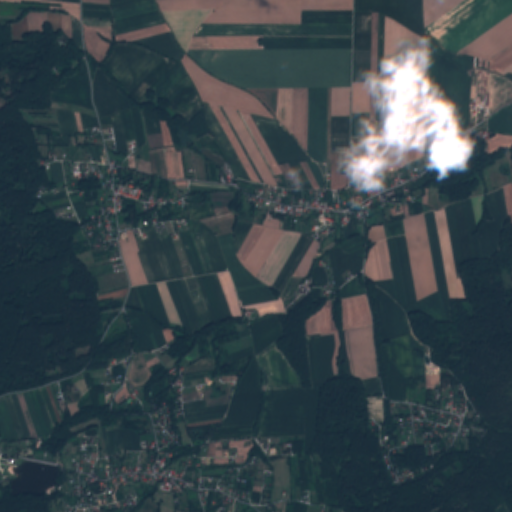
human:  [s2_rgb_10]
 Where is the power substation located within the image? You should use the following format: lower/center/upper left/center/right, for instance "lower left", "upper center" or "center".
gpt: The power substation is located in the center right of the image.
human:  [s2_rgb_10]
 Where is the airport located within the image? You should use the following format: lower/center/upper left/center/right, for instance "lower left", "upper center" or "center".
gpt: There is no airport in the image.